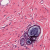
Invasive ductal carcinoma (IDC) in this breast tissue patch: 0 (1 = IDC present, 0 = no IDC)